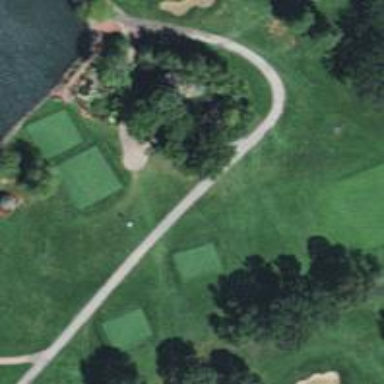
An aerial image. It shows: Well-maintained path used as golf cart path. The tracktype is grade1.